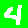
Digit: 4